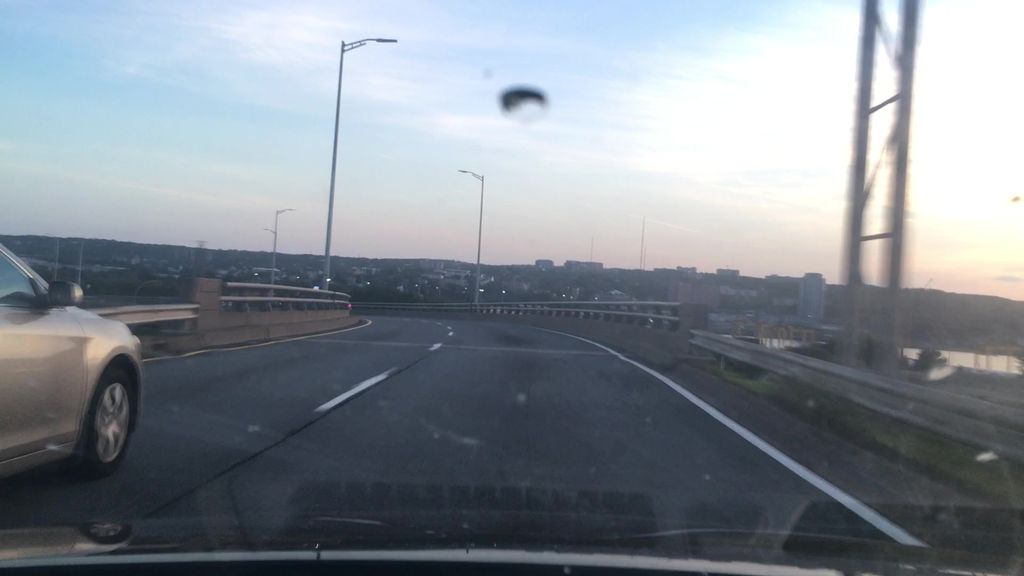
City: halifax